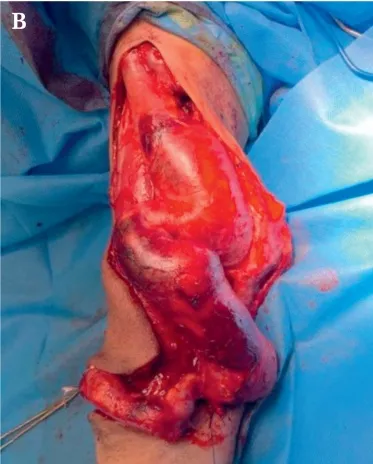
Case 5. (B) Dissection of the aneurysmal vein.
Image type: medical_photograph (other_medical_photograph)